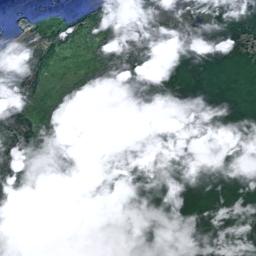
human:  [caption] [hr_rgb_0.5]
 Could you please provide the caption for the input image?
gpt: Large white clouds on green land and blue sea .

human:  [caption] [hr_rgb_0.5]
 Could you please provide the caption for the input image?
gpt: The stratus clouds and cumulus clouds are located above the land covered by dense vegetation .

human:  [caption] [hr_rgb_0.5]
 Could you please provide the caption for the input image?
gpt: A thin cloud floated over the neat farmland .

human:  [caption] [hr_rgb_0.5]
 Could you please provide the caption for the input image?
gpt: The white cloud is above green land and blue sea .

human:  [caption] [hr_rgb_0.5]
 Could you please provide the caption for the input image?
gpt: There are thick white clouds over a green land .